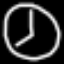
Label: clock